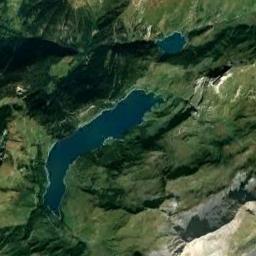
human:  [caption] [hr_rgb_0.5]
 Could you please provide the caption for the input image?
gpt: A curved strip of blue lake surrounded by green mountains .

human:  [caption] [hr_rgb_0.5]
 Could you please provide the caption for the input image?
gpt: The lake on the lower left is larger than the lake on the upper right .

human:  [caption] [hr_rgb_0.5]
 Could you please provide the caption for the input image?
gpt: The lake in the picture is slender .

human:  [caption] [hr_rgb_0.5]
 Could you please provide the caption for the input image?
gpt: The two lakes lie in a mountainous area covered with vegetation and the water is dark blue .

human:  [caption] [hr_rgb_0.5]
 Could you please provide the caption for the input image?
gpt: There are meadows and trees around the blue lake .